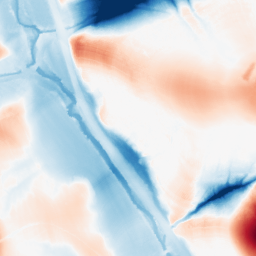
Category: morphological
Decomposition family: tophat_combined
Decomposition parameters: size: 50
Upsampling method: edge_directed
Upsampling parameters: scale: 2
Upsampling scale: 2